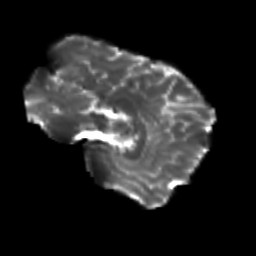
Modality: T2w
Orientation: sagittal
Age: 26
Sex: female
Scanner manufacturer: siemens
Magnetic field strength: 3 T
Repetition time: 3.5 s
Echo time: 0.104 s